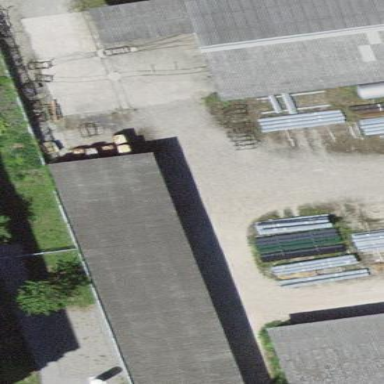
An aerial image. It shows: Industrial building.